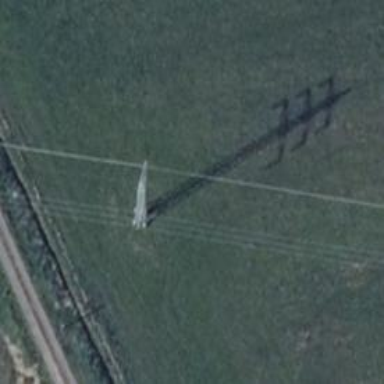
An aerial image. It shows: Power tower.